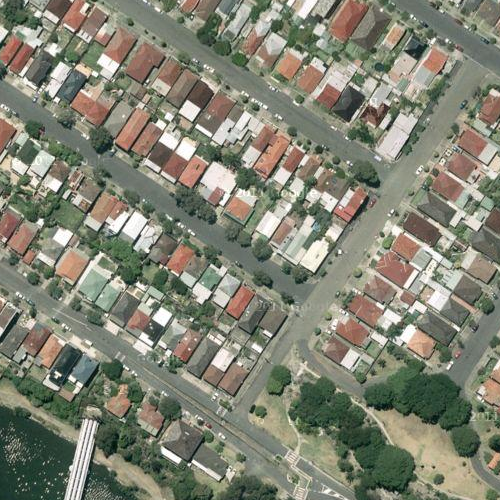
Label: sydney